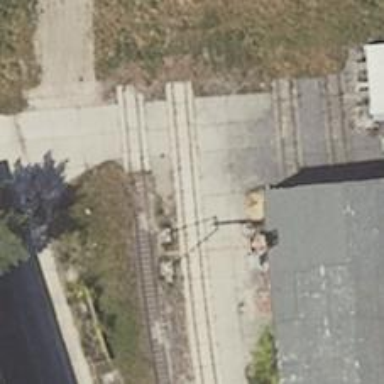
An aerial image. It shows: Yard for service or maintenance purposes.